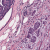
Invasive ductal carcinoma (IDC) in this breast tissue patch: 1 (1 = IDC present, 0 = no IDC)